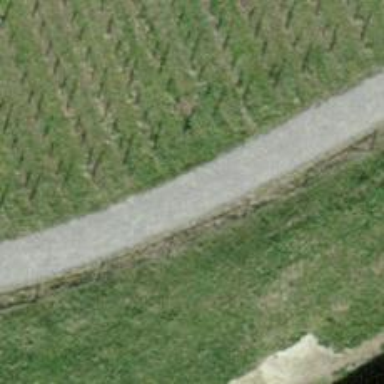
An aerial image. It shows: Track with fine gravel surface of grade2.